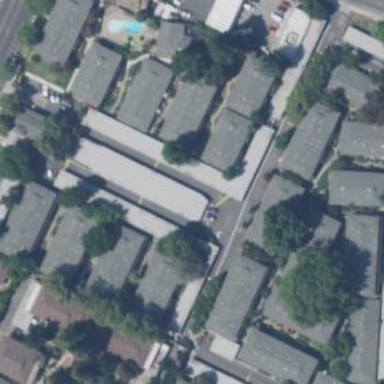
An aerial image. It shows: Covered parking area under building's roof.